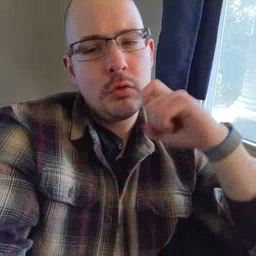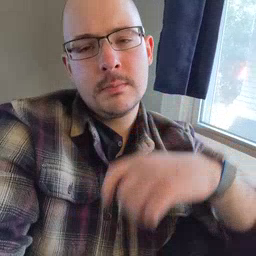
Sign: dry